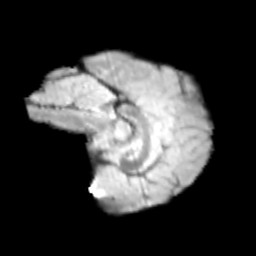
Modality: T2w
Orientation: sagittal
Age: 13
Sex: female
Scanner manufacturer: siemens
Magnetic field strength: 3 T
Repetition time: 3.8 s
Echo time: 0.07 s